Aerial crown-view tile of a tropical tree (Barro Colorado Island, Panama), acquired 20250715:
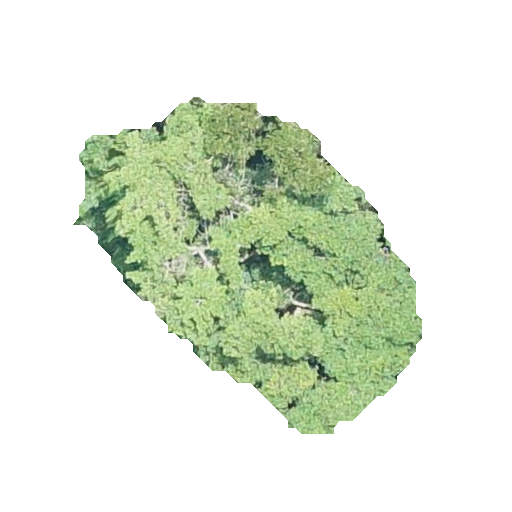
Species: Tabernaemontana arborea
GBIF accepted scientific name: Tabernaemontana arborea
Crown area: 106.332 m²